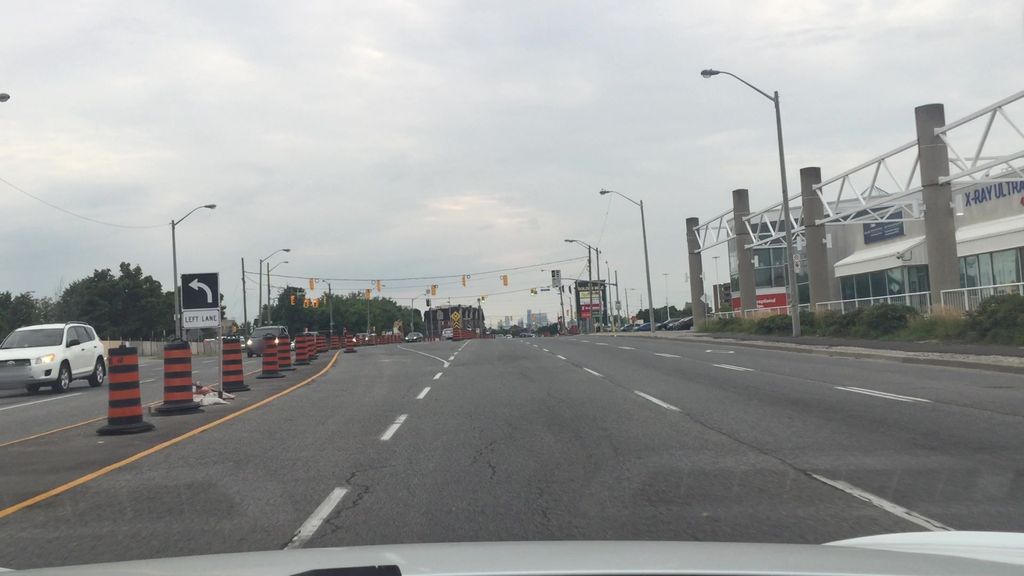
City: toronto